Question: I have website with URL
<URL>
But I want to shorten the URL like
<URL> . Any idea how to remove 'our-resorts' from the URL.

Please any one from Sitecore community help me ....
thanks
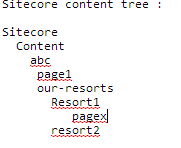
Answer: The first answer that comes to my mind is to use custom 'LinkProvider' (to generate the urls on the site) and custom 'ItemResolver' (to resolve items when shortened url comes).
1. Create your own class MyLinkProvider inheriting from Sitecore.Links.LinkProvider and override GetItemUrl method. If the url contains /our-resorts/, remove our-resorts. Of course this assumes that you don't have out items with the name our-resorts which should not be omitted in link generation. Replace in Sitecore.config standard LinkProvider with the new one.
2. Create MyItemResolver class inheriting from HttpRequestProcessor and add it to the <httpRequestBegin> pipeline directly after ItemResolver. Code for the new item resolver:
'''
public class ItemResolver : HttpRequestProcessor
{
public override void Process(HttpRequestArgs args)
{
if (Context.Item != null || Context.Database == null || args.Url.ItemPath.Length == 0)
return;
string path = "/our-resorts" + MainUtil.DecodeName(args.Url.ItemPath);
Context.Item = args.GetItem(path);
}
}
'''
I haven't compiled or tested the code so you need to test it on your own. If you have any more questions, post them below.